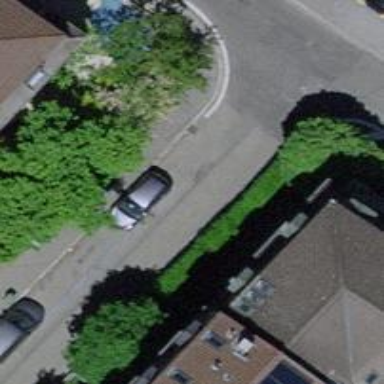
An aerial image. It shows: Residential road with separate asphalt sidewalk.